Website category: university
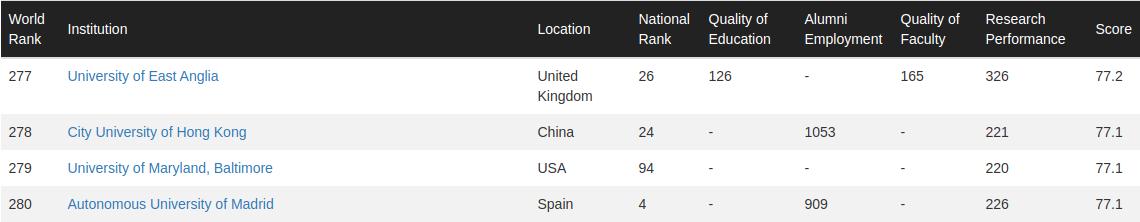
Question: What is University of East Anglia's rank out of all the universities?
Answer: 277

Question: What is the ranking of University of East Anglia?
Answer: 277

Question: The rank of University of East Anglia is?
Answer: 277

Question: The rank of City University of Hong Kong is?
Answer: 278

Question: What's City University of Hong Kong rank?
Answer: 278

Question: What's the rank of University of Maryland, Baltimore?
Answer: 279

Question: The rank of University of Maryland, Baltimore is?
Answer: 279

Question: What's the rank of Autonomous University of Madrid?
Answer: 280

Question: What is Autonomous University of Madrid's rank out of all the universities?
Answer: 280

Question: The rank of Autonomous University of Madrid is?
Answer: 280

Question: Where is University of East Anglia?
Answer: United Kingdom

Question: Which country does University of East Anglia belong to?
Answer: United Kingdom

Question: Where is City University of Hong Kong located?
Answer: China

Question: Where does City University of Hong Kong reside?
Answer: China

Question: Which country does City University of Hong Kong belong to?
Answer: China

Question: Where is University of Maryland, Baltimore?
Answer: USA

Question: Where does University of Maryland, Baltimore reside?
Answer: USA

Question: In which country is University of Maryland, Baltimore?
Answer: USA

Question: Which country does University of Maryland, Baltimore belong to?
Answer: USA

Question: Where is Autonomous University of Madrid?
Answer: Spain

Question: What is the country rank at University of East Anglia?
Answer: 26

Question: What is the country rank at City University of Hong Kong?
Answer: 24

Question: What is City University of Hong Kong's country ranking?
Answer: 24

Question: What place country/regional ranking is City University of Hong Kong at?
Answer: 24

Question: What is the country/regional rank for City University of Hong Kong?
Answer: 24

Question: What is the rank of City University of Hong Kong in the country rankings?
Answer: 24

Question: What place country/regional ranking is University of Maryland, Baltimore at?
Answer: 94

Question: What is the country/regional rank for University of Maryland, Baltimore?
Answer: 94

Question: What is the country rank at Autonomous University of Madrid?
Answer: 4

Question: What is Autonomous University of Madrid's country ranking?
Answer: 4

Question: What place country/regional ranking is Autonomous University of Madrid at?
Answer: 4

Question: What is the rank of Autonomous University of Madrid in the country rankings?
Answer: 4

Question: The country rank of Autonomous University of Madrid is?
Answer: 4

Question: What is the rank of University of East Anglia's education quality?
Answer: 126

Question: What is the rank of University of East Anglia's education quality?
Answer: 126

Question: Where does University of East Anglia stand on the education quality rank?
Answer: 126

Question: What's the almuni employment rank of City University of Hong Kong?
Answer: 1053

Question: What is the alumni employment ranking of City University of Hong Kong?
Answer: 1053

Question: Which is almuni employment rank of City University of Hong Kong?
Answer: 1053

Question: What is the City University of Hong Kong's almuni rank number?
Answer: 1053

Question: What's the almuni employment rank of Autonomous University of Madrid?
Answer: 909

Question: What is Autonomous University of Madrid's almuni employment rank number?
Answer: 909

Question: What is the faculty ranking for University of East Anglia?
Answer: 165

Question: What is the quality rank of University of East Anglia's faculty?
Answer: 165

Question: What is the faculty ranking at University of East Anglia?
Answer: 165

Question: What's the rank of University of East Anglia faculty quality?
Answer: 165

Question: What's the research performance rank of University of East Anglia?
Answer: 326

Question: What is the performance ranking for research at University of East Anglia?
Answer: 326

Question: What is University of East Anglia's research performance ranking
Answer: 326

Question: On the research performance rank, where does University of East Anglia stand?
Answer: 326

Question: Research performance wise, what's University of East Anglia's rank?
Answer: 326

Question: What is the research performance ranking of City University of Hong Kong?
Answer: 221

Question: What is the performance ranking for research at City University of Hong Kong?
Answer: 221

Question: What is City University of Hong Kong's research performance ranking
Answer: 221

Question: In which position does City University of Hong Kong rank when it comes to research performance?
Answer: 221

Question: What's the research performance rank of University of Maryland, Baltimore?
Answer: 220

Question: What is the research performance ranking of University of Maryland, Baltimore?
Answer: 220

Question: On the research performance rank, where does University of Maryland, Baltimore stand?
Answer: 220

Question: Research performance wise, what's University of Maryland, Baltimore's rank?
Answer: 220

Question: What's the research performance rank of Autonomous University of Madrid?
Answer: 226

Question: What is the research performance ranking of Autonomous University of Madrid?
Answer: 226

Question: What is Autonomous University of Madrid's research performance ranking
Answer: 226

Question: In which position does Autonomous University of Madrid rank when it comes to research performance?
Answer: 226

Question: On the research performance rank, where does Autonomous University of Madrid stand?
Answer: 226